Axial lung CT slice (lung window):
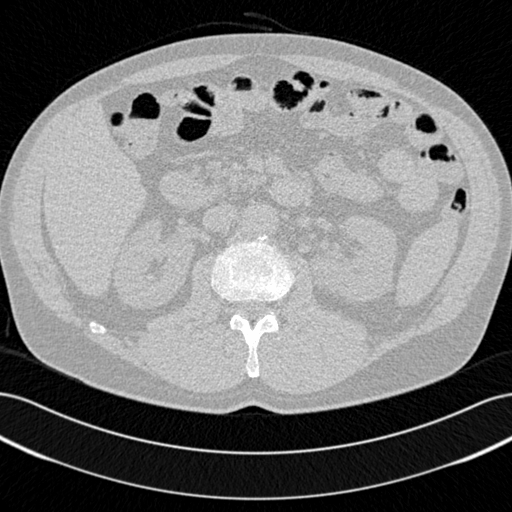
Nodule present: no